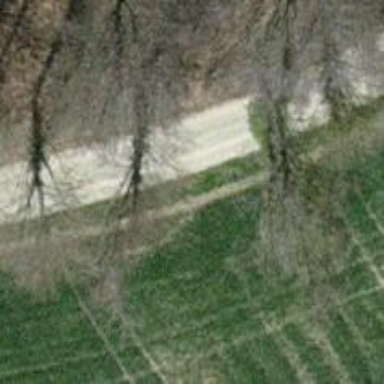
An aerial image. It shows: Track with fine gravel surface. The track type is grade3.